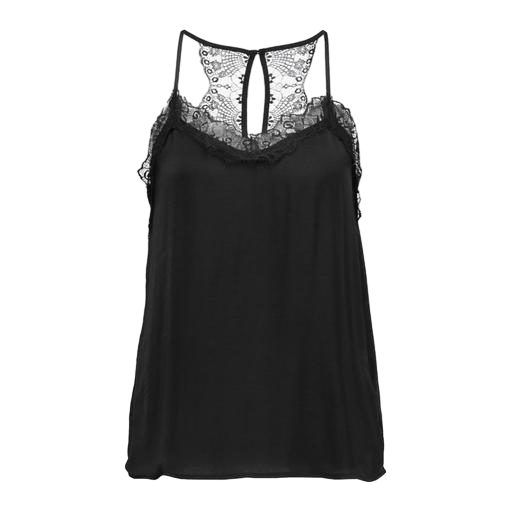
black dentelle lace-detail camisole, black lace-accented top, black curve cami rib lace, white background